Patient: sex M, age 57
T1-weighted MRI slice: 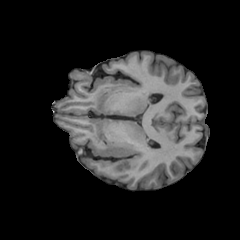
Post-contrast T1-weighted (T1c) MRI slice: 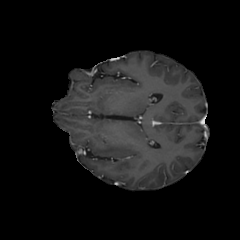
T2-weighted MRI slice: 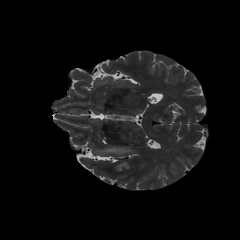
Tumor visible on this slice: yes
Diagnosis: Astrocytoma, IDH-wildtype
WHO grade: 2